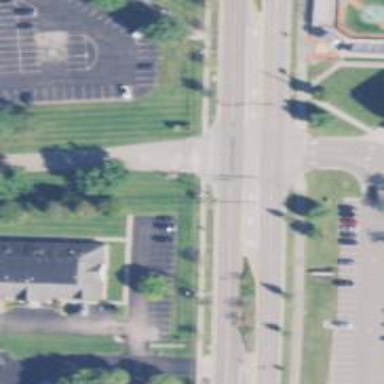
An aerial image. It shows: Marked crossing on footway.